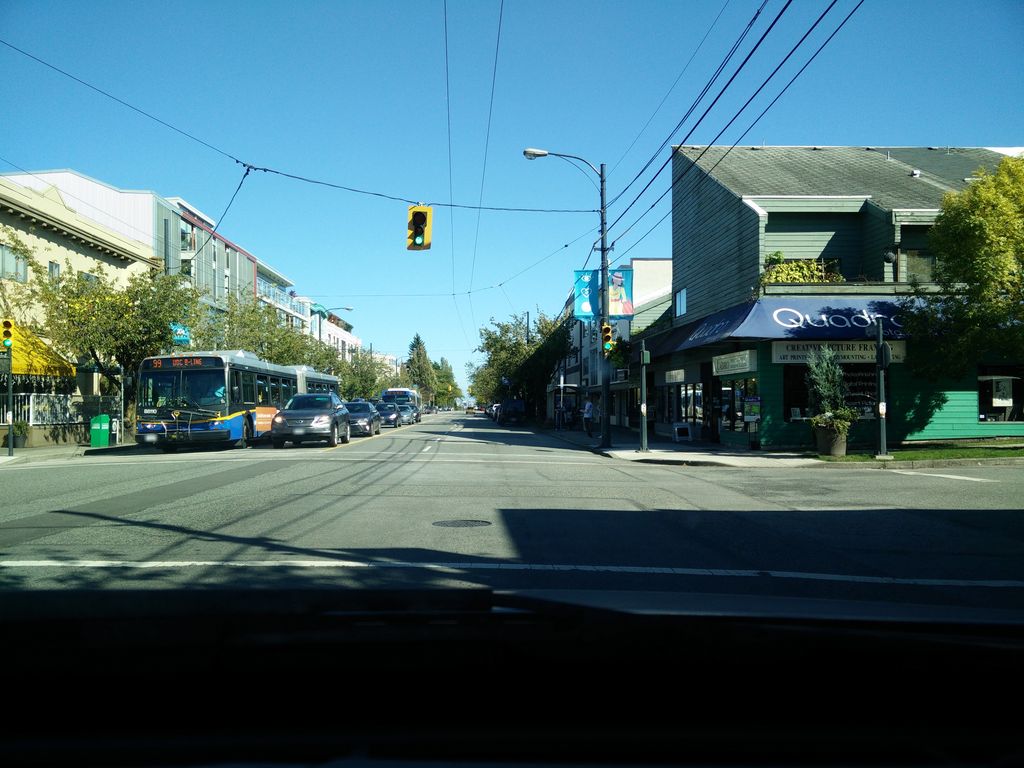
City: vancouver